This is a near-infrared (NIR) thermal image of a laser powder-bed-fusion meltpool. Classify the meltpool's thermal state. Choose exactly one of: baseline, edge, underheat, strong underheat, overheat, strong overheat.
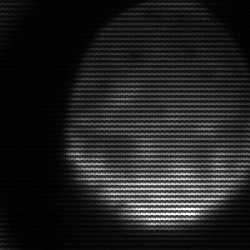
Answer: edge